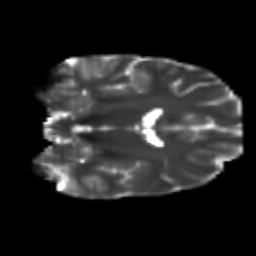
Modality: T2w
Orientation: coronal
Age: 23
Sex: female
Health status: healthy
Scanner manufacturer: philips
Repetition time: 7.385 s
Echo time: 0.08599 s